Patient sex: M
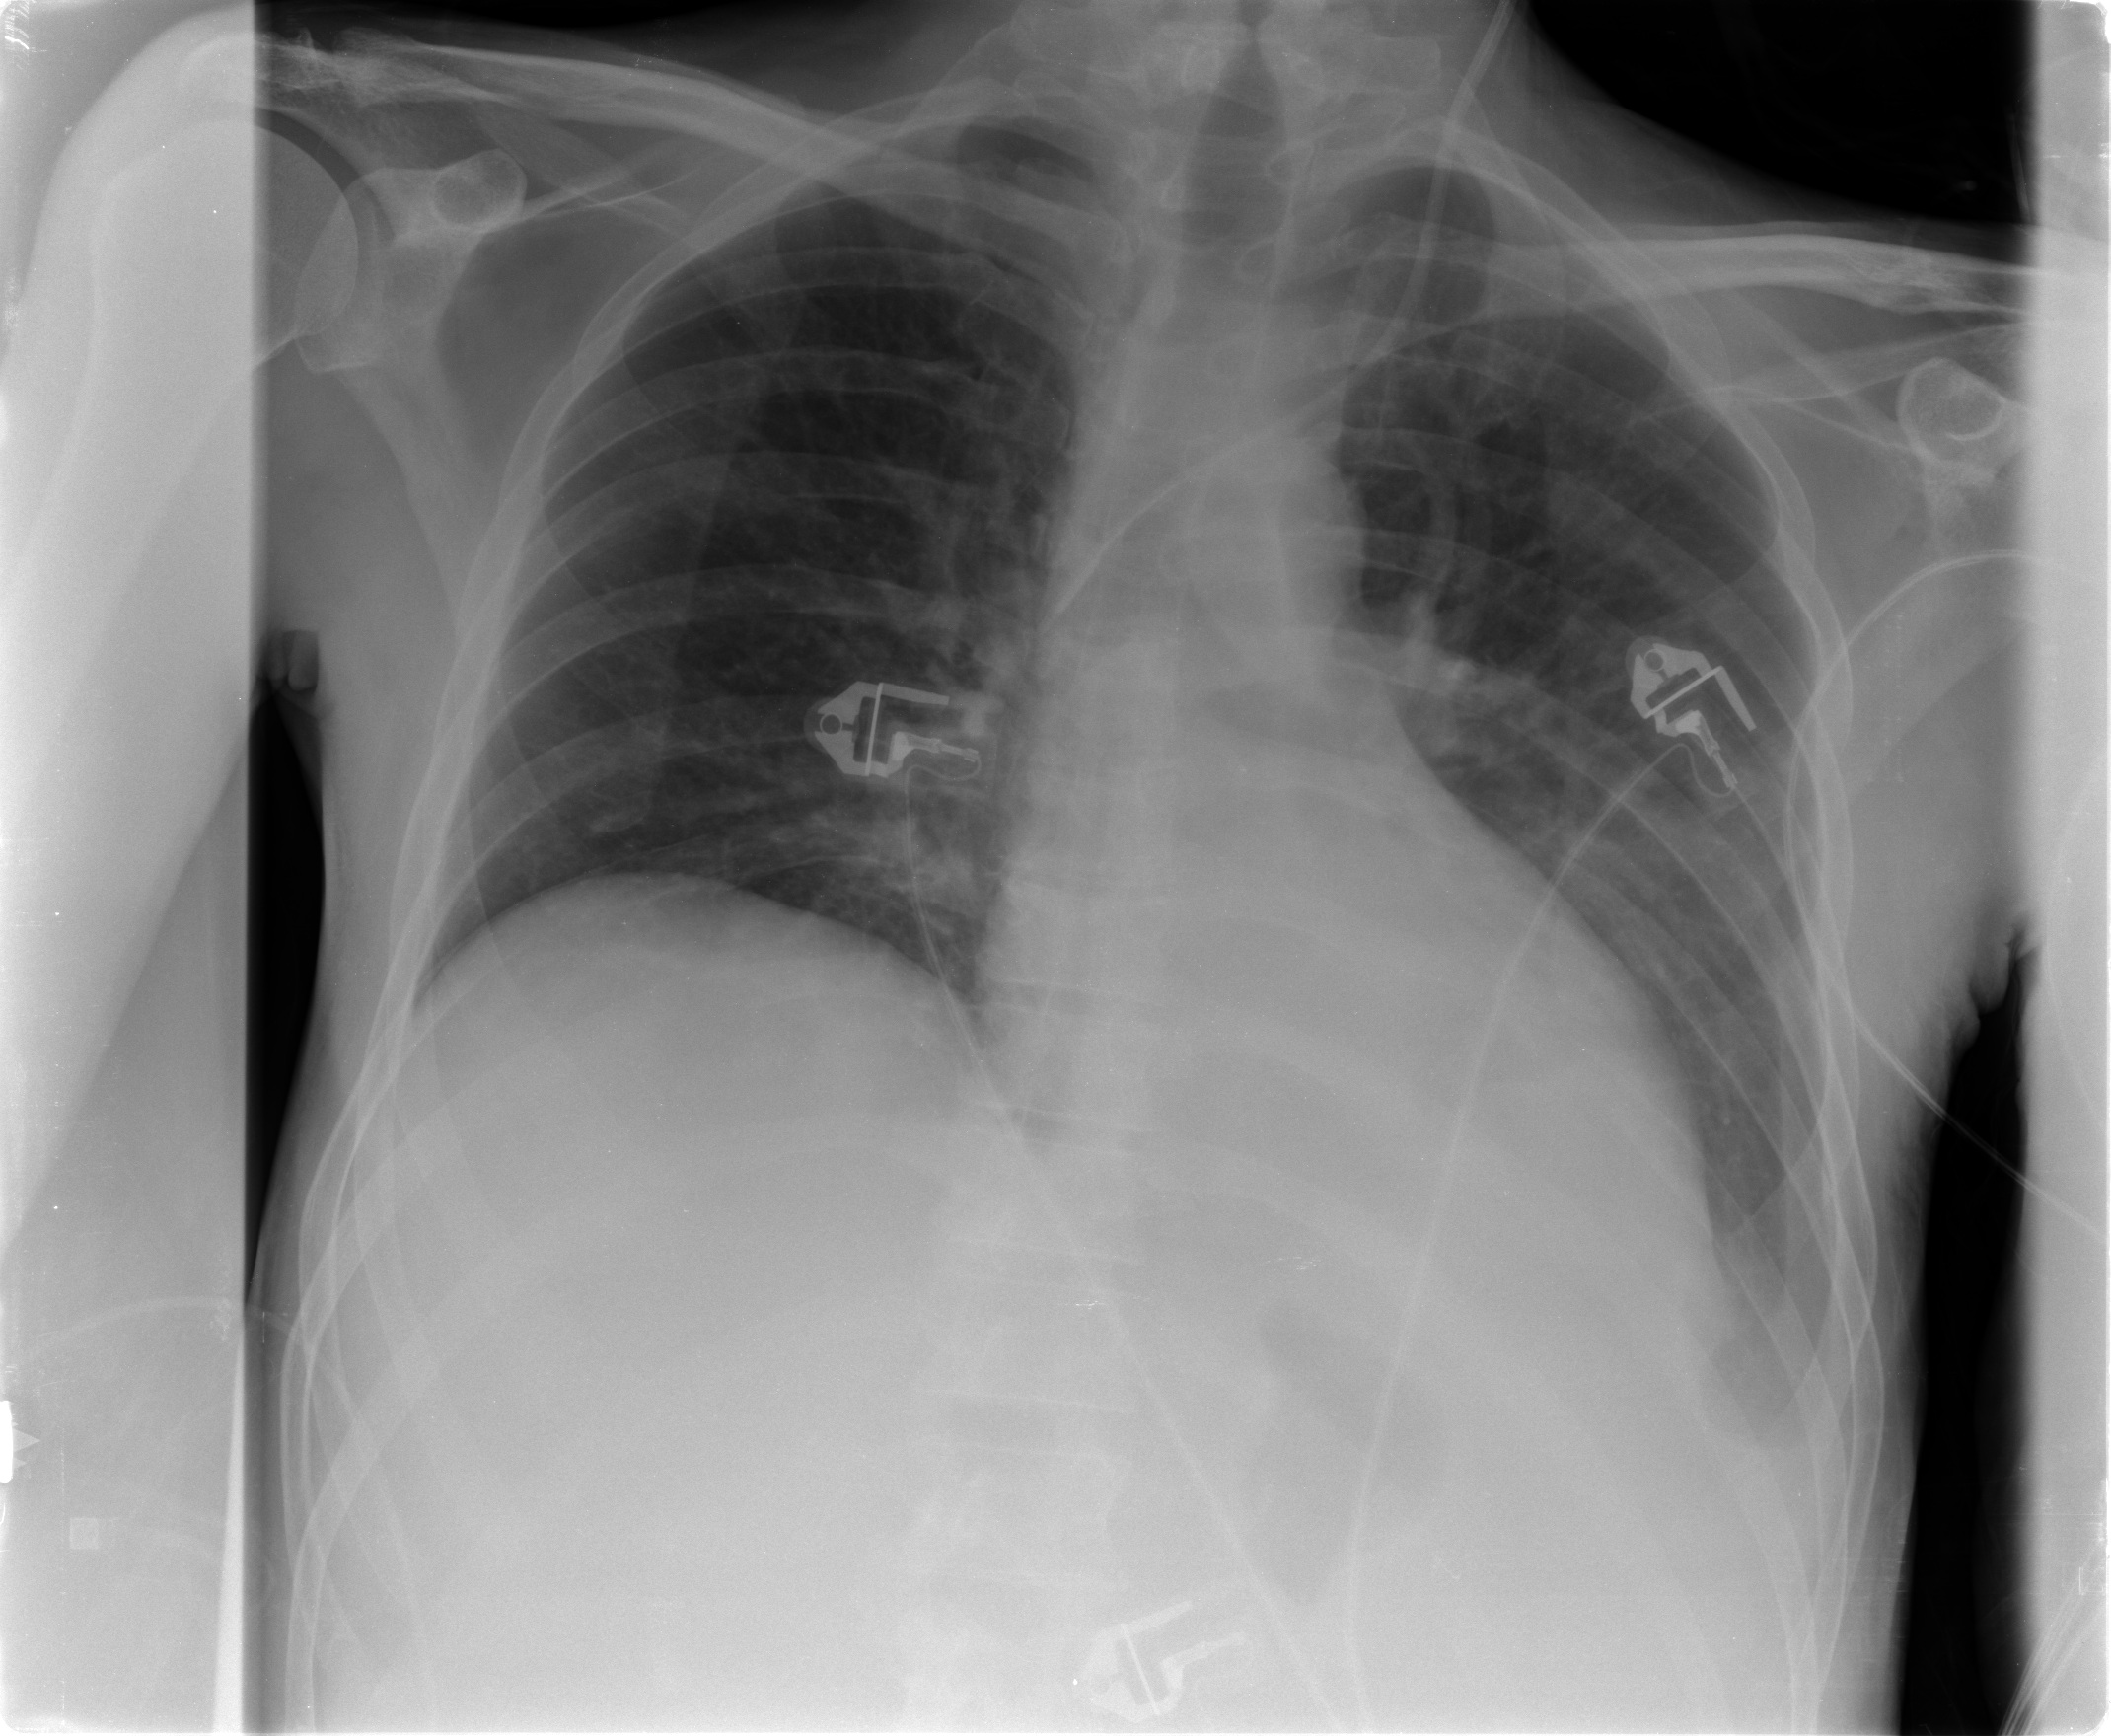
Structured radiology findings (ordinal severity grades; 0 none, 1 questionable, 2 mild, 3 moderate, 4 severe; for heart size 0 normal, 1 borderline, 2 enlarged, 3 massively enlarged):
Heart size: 0
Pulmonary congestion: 2
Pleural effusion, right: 0
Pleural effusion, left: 1
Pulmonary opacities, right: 0
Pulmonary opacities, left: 0
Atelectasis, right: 0
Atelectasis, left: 0